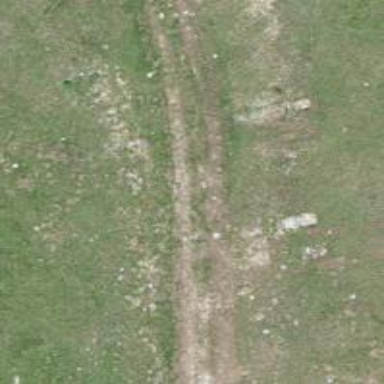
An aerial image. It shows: Track with very rough surface.